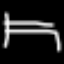
Label: bed